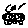
Label: car